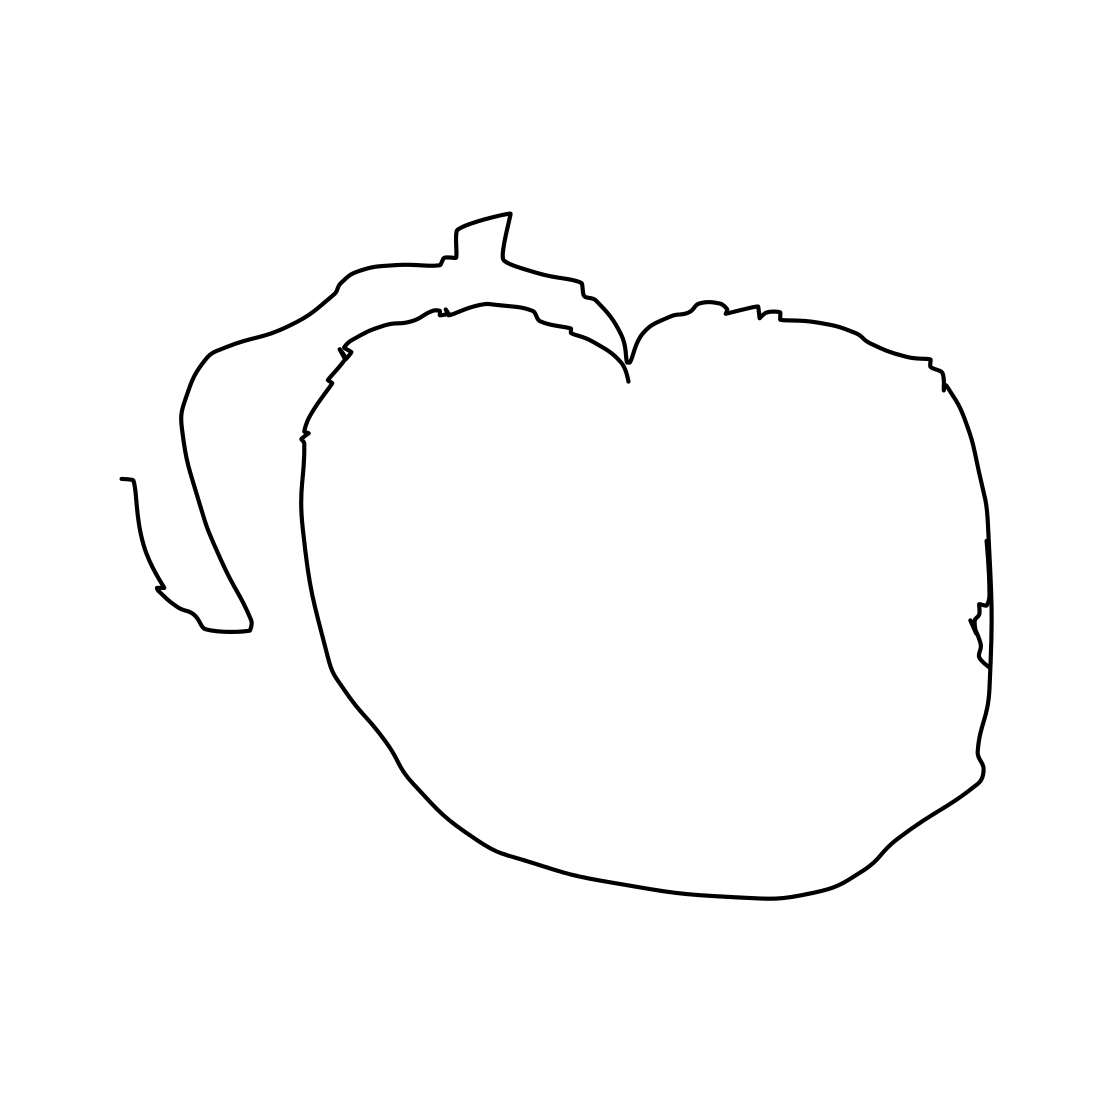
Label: pumpkin